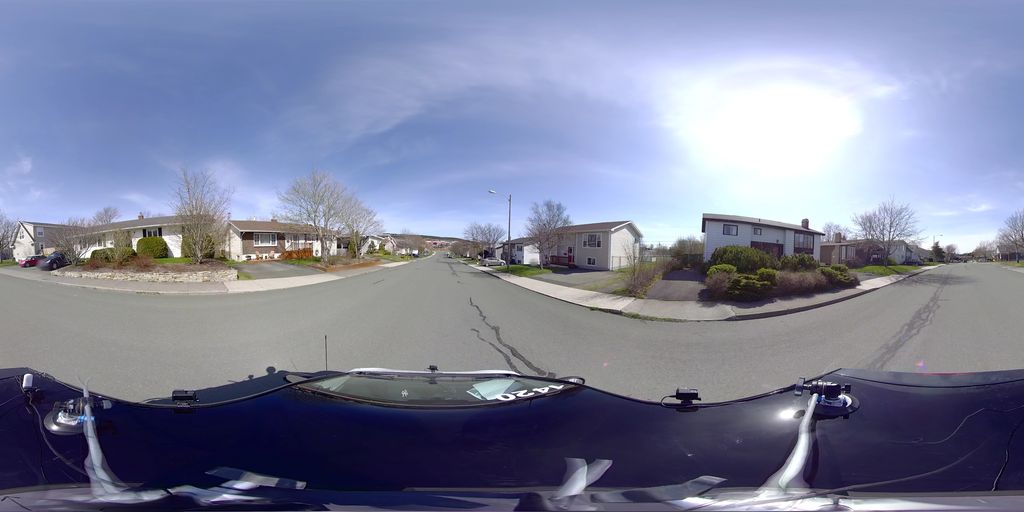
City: st_johns